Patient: sex M, age 45
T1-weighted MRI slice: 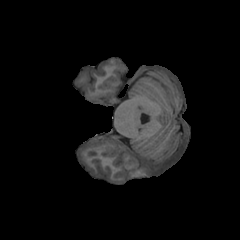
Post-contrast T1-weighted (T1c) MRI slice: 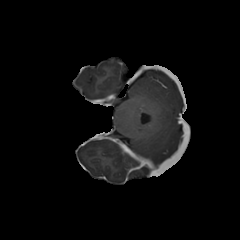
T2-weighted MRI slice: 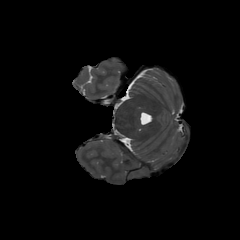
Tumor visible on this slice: no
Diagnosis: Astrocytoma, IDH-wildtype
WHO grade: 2